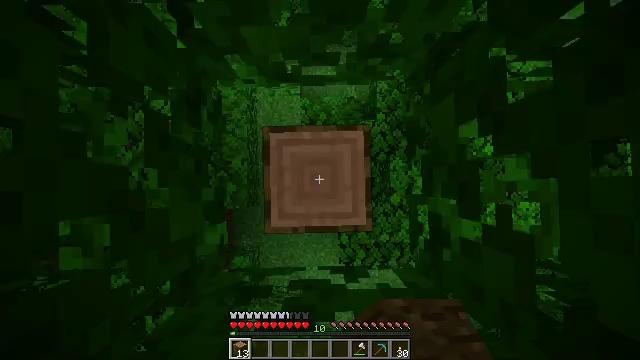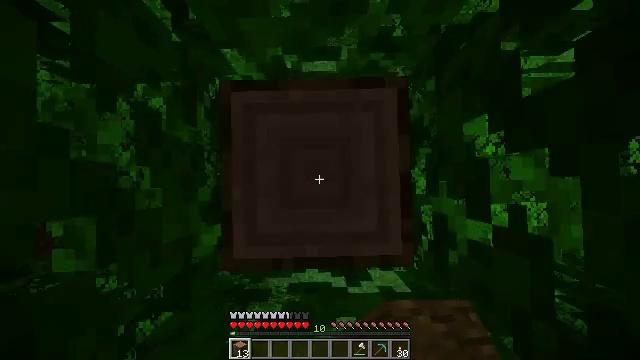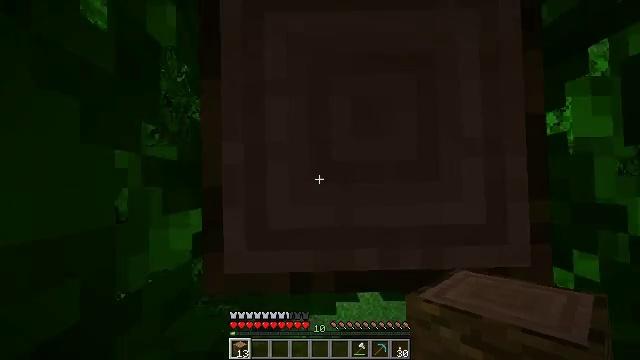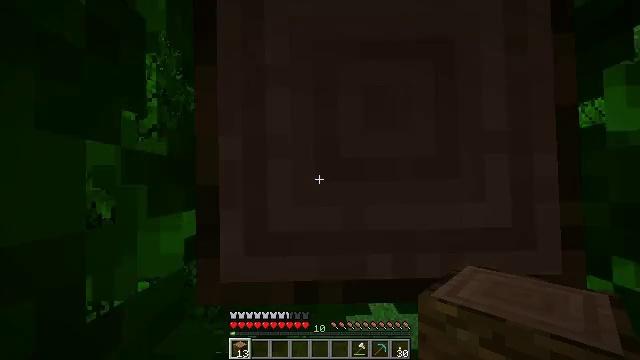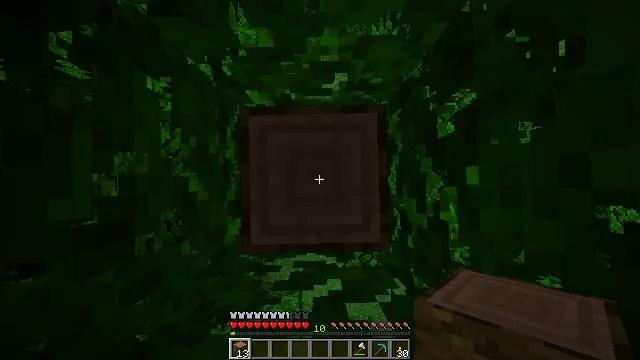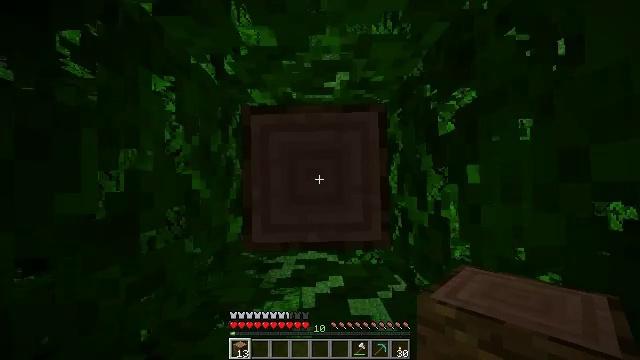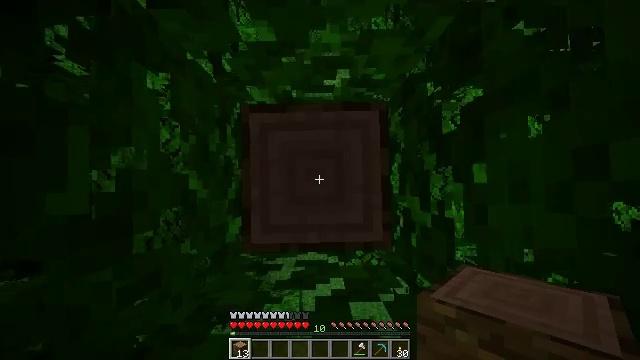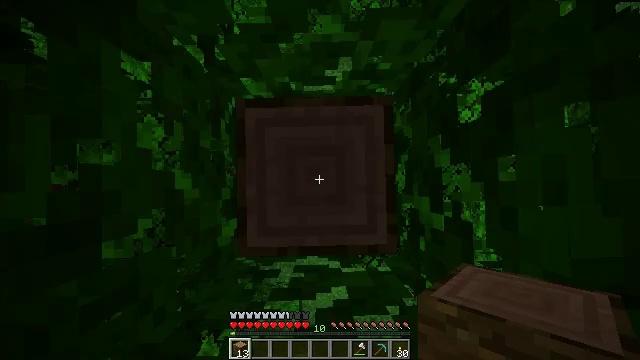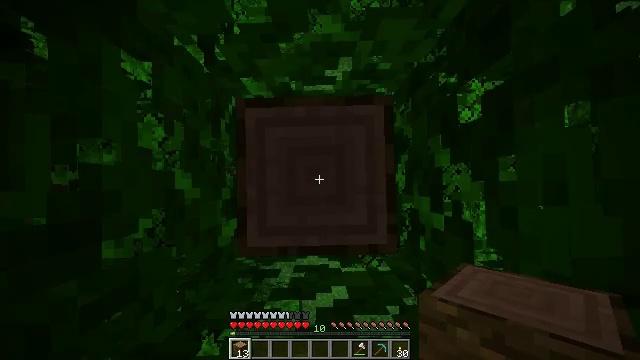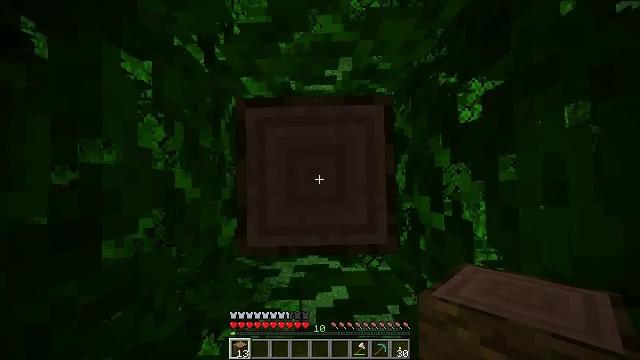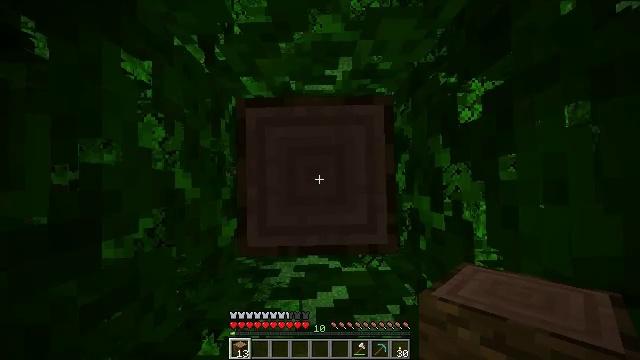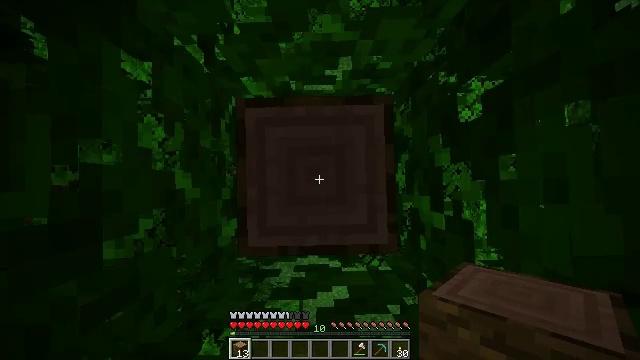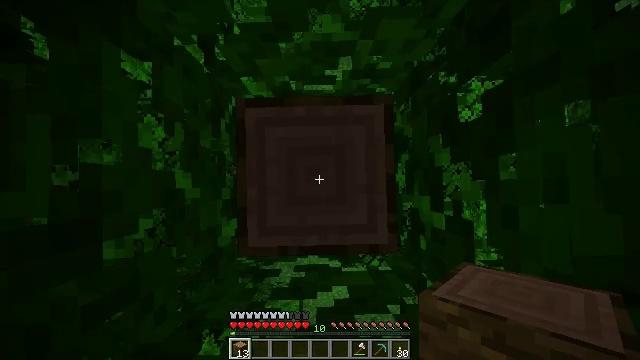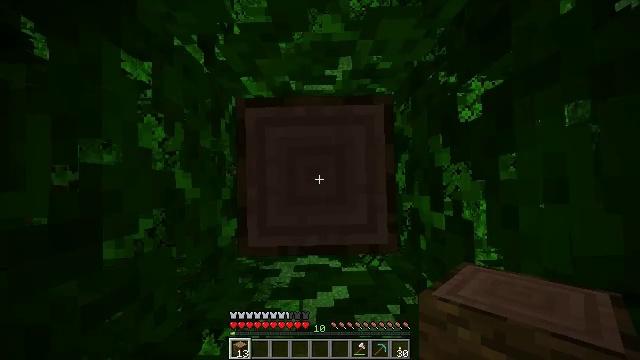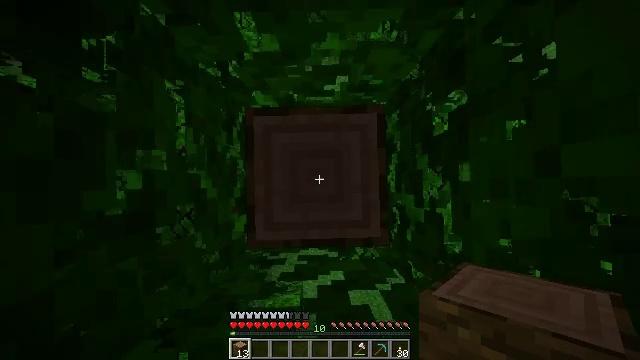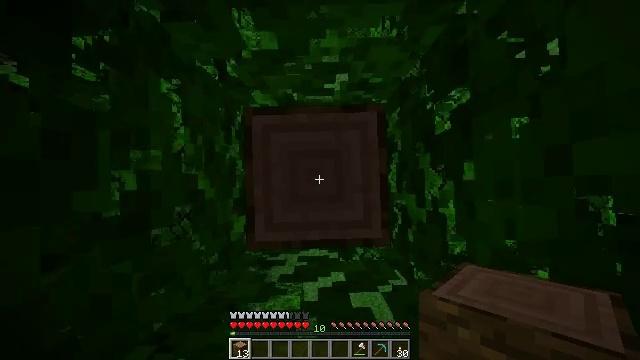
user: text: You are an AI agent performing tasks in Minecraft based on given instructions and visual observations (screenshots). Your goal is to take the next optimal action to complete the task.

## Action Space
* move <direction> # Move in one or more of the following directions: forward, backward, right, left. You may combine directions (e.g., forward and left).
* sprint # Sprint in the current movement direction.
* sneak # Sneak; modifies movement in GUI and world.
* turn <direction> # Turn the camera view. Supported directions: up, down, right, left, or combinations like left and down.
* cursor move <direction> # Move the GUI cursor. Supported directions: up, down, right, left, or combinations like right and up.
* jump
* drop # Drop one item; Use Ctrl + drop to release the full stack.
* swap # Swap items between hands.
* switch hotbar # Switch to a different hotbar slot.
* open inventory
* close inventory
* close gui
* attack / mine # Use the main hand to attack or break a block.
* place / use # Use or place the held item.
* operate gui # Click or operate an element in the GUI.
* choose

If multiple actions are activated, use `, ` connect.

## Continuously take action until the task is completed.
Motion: motion action
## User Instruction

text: Chop down a jungle log from the jungle tree.
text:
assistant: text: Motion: use / place, jump
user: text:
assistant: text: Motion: use / place, jump
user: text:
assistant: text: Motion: use / place, jump
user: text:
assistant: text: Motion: jump
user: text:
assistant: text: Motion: use / place, jump
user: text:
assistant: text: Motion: use / place, jump
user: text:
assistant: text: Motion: use / place, jump
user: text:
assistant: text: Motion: jump
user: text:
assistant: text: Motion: use / place, jump
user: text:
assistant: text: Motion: use / place, jump
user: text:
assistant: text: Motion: use / place, jump
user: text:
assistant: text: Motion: jump
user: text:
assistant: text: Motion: use / place, jump
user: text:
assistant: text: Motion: use / place, jump
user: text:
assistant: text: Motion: use / place, jump
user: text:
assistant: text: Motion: jump
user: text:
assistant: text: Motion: use / place, jump
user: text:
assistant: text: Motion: use / place, jump
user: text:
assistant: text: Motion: use / place, jump
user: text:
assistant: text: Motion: use / place, jump
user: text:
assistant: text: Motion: use / place, jump
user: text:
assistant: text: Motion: use / place, jump
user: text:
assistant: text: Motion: use / place, jump
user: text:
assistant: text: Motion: jump
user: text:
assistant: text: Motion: use / place, jump
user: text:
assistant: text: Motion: use / place, jump
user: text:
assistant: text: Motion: use / place, jump
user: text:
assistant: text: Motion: turn up, jump
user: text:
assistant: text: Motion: turn up
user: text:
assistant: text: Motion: turn up